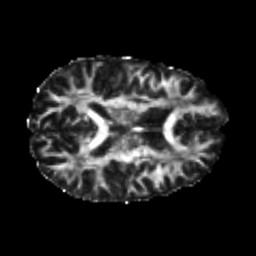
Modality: FA
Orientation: axial
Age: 22
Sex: male
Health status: healthy
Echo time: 0.074 s